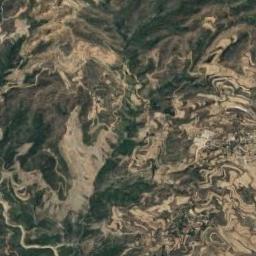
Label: mountain